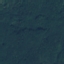
Land use / land cover: Forest